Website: ulta-beauty
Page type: address-validator
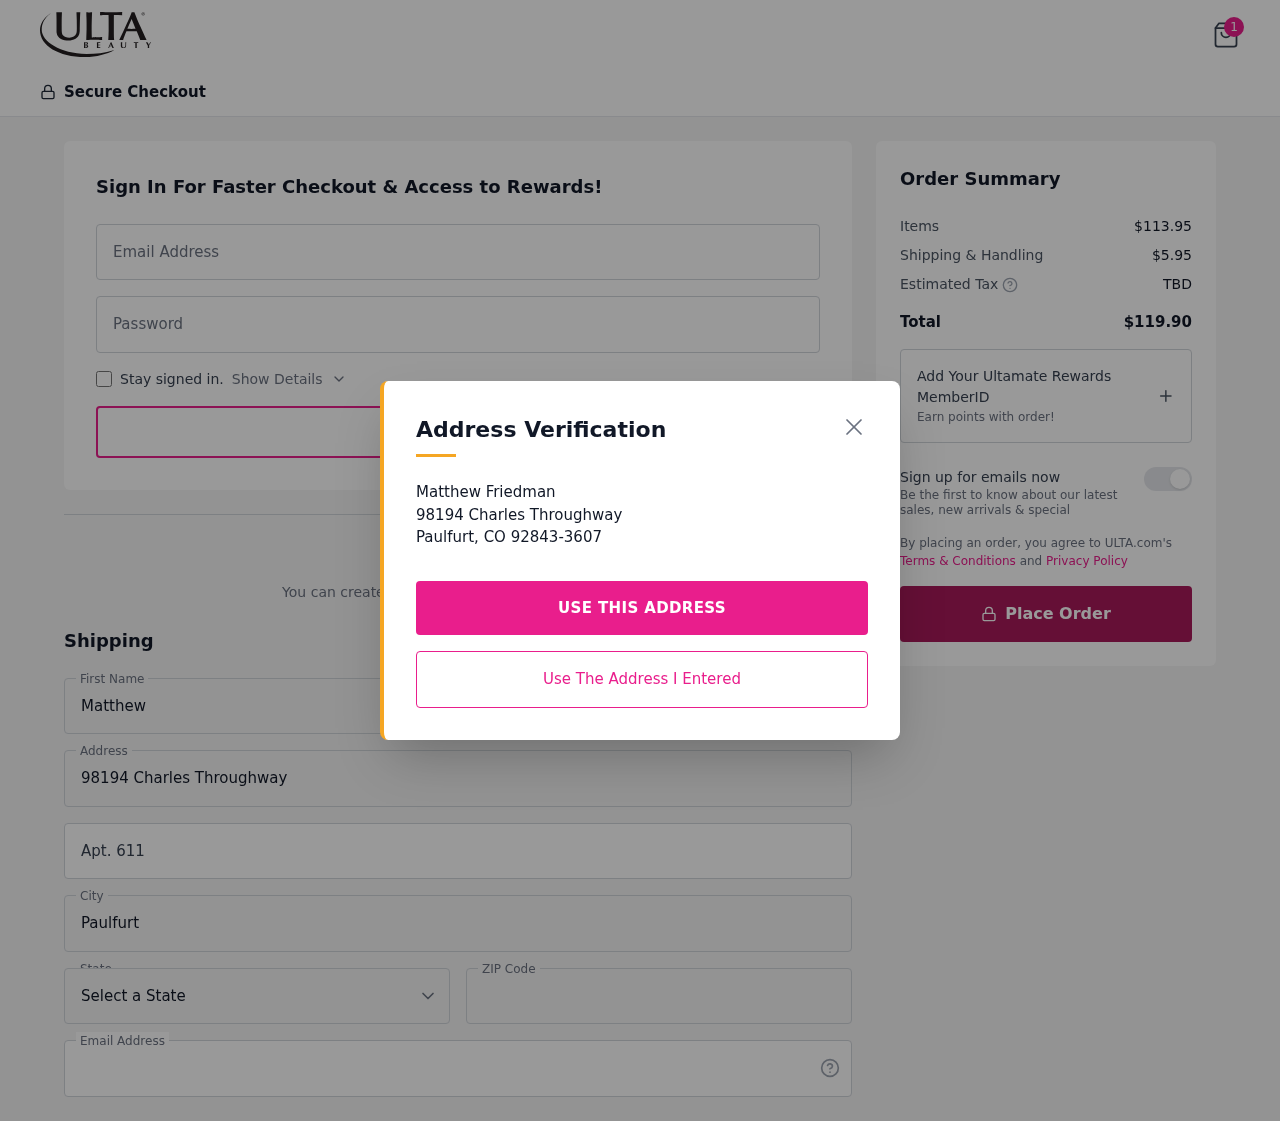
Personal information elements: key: PII_CITY
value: Paulfurt
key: PII_EMAIL
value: matthewfriedman@hotmail.com
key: PII_FIRSTNAME
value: Matthew
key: PII_LASTNAME
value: Friedman
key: PII_POSTCODE
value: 92843
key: PII_STATE_ABBR
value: CO
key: PII_STREET
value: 98194 Charles Throughway
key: PII_STREET2
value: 98194 Charles Throughway
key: PII_STREET2
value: Apt. 611
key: PII_FULLNAME2
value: Matthew Friedman
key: PII_CITY2
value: Paulfurt
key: PII_STATE_ABBR2
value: CO
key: PII_POSTCODE_FULL
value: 92843
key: PII_POSTCODE_EXT
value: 3607
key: PII_POSTCODE_NUMERIC
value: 92843
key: PII_POSTCODE_EXT_NUMERIC
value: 3607
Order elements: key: ORDER_NUM_ITEMS
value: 1
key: ORDER_SUBTOTAL
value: $113.95
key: ORDER_SHIPPING_COST
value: $5.95
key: ORDER_TOTAL
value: $119.90